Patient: sex M, age 17
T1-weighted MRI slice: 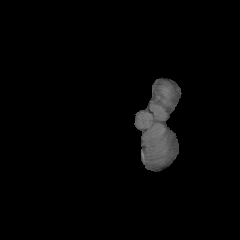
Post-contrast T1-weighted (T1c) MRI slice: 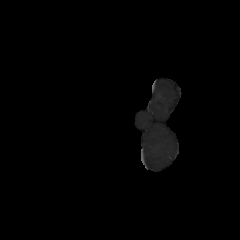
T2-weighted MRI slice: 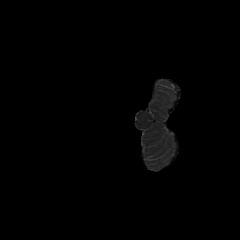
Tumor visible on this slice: no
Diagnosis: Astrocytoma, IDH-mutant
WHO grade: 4